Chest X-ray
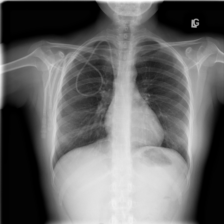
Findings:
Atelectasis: negative
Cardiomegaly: negative
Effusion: negative
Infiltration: positive
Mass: negative
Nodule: negative
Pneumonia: negative
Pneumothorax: negative
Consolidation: negative
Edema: negative
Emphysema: negative
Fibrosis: negative
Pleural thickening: negative
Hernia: negative